Question: I want to reproduce something similar to the image below. How is that created? I can see an 'UITableView' and some buttons at the buttons at the bottom, but I can't identify the other UI elements... Also, I tried to add a button to a table view but didn't manage to do so (the table view takes the full space...)
One little detail: I use storyboards, which has its limitations (or so I heard), but I don't have the time to redo the whole project without storyboards.

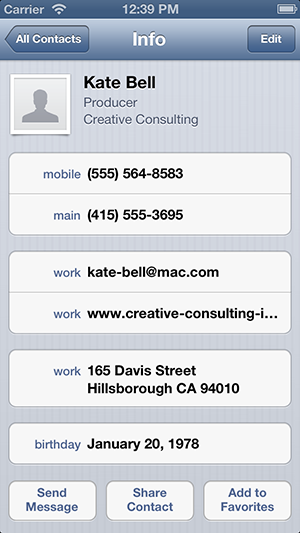
Answer: Basically, the top and the bottom are two custom cells.